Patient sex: M
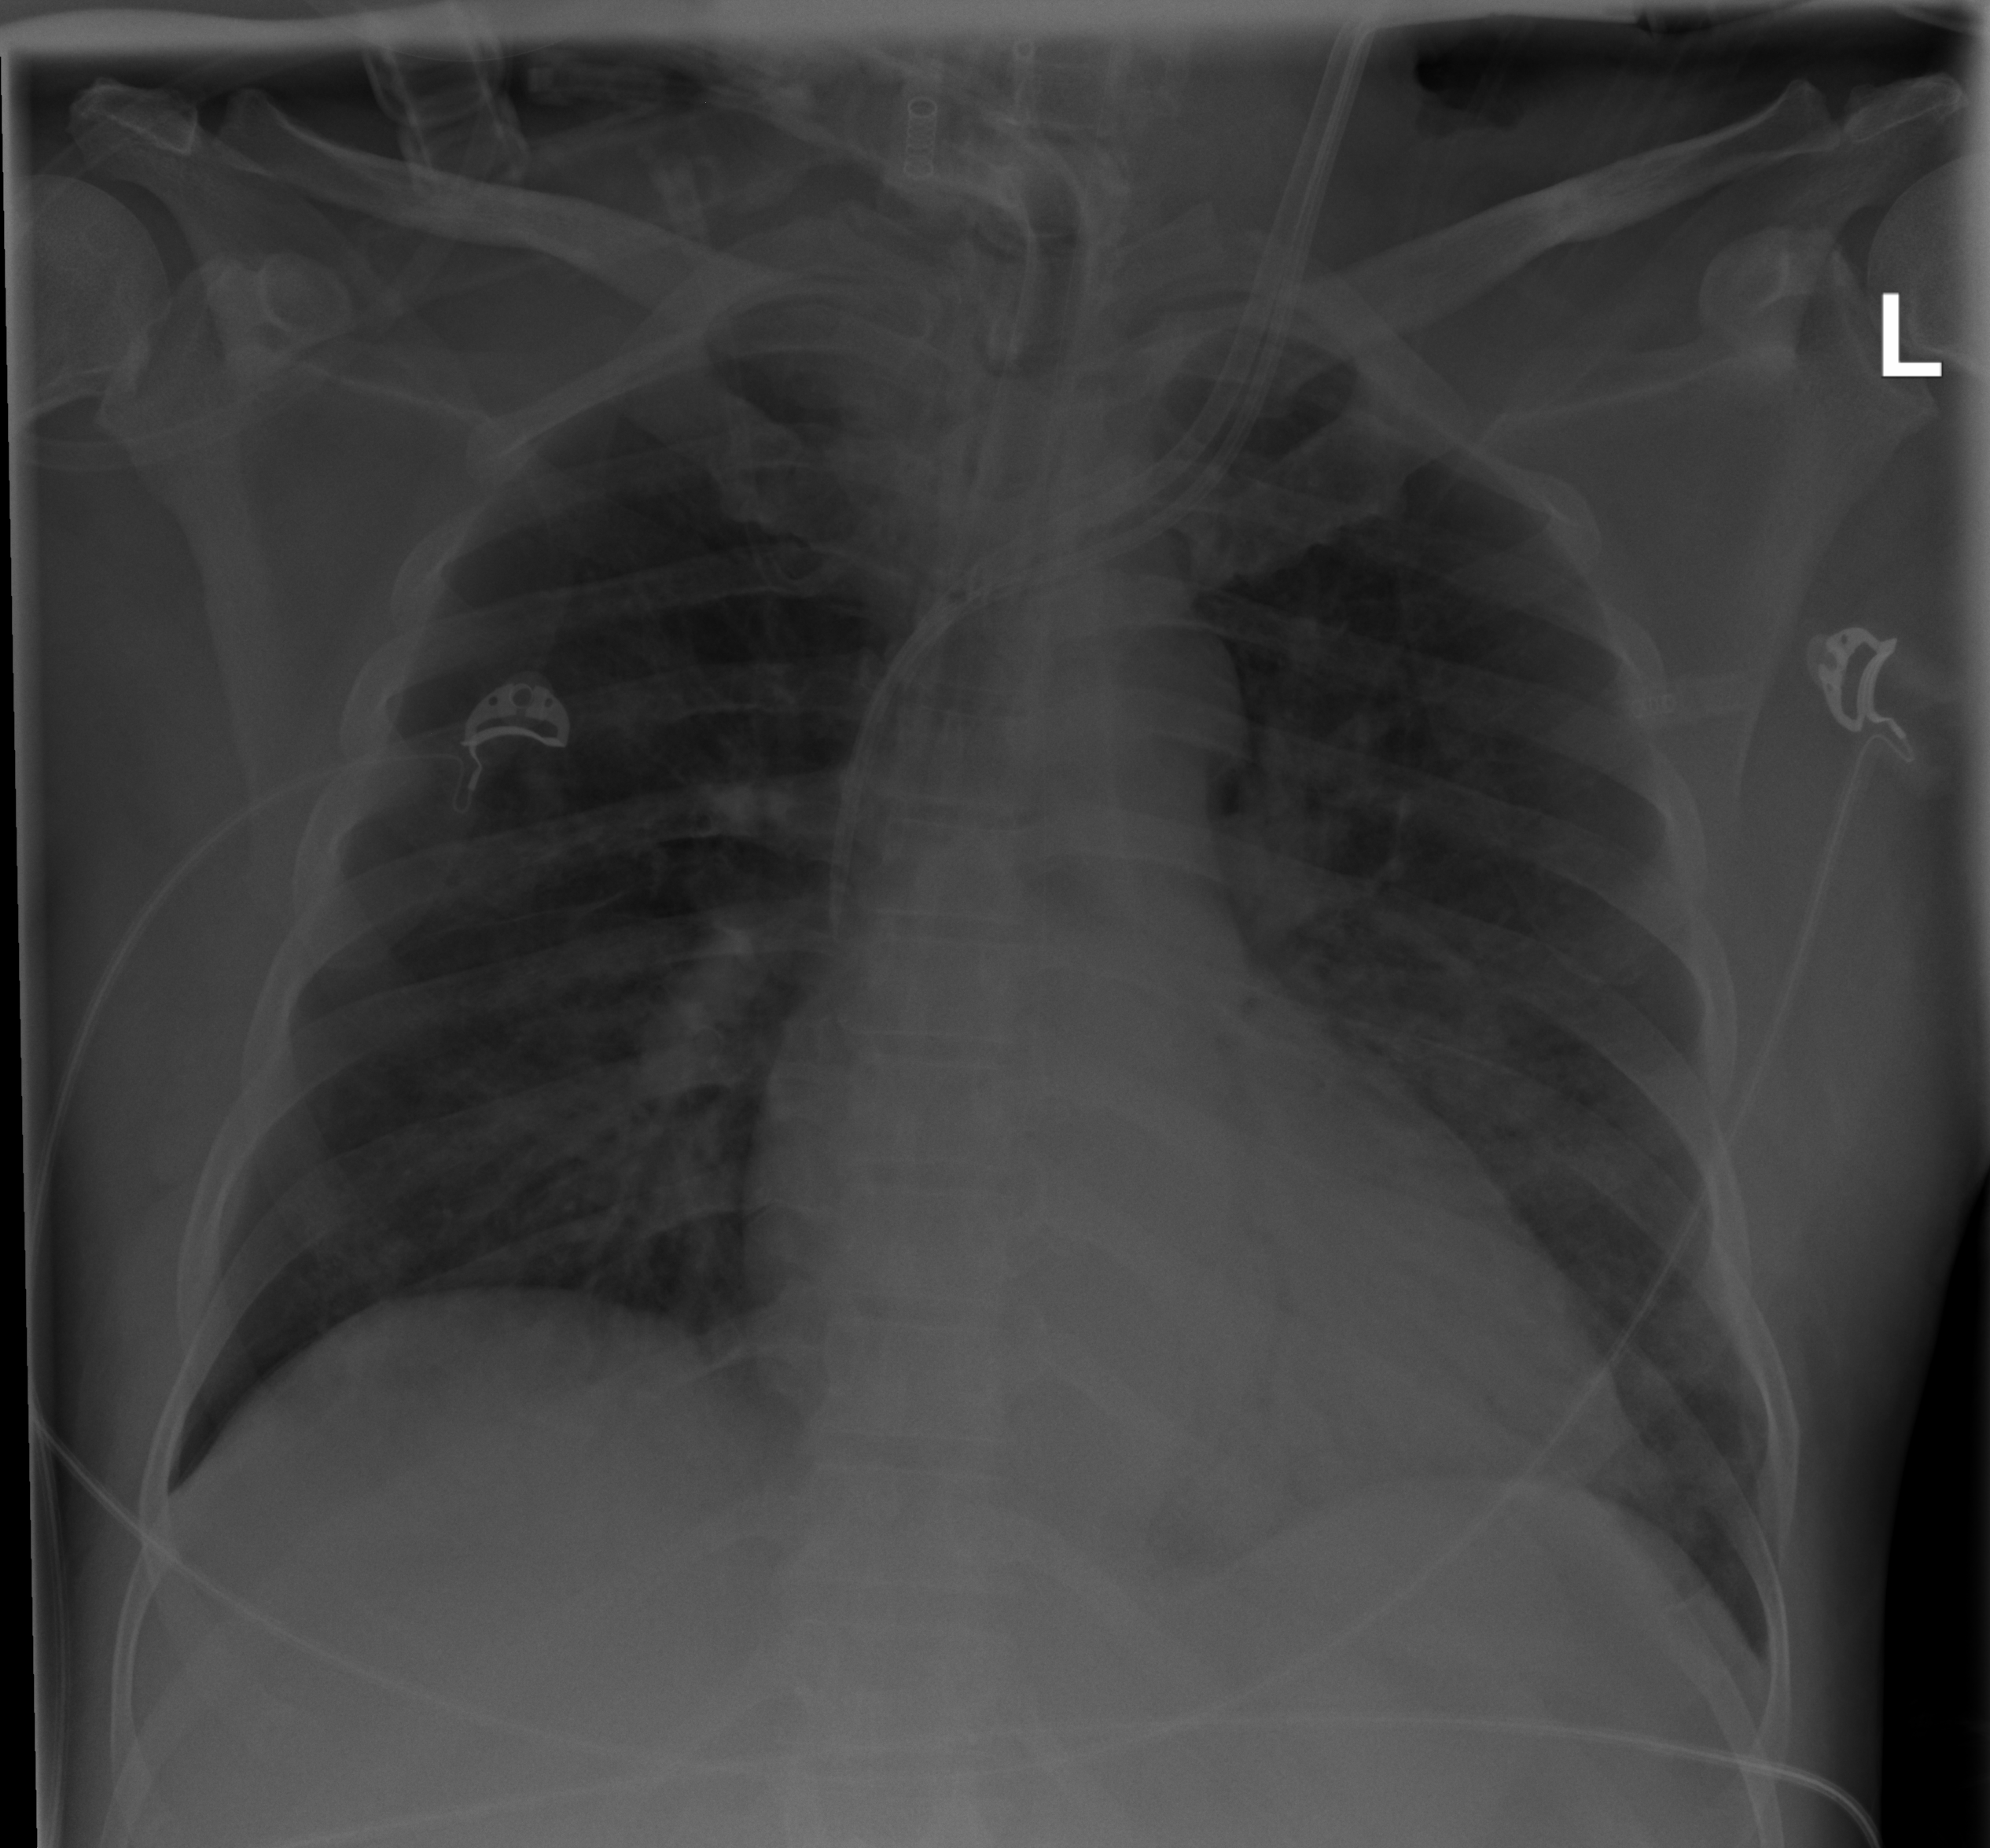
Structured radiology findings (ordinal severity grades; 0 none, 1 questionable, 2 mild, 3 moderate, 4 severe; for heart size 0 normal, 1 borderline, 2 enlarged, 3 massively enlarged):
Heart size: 2
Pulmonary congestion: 2
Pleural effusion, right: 0
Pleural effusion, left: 2
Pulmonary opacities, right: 2
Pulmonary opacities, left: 3
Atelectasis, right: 2
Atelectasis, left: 2